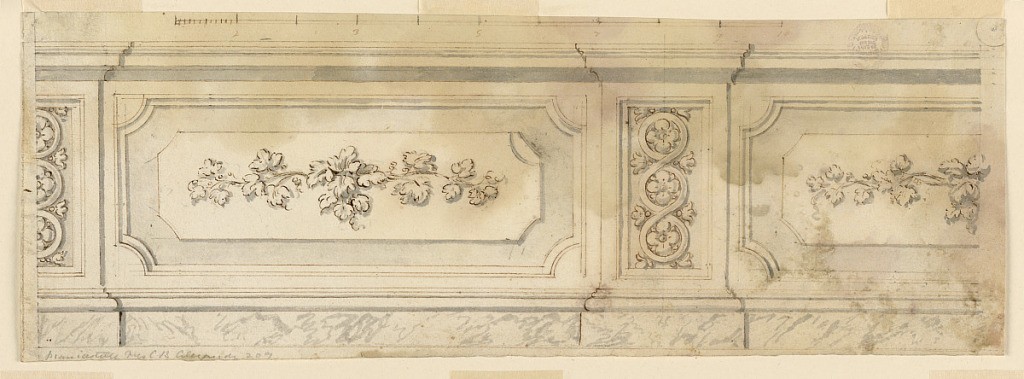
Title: Decoration of a Dado
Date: ca. 1775
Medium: Black chalk, pen and ink, brush and watercolor on paper
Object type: Drawing
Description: Horizontal rectangle. Pilasters decorated with guilloche with rosettes. Between these, panels with floral ornament. Suggestion of marble below.